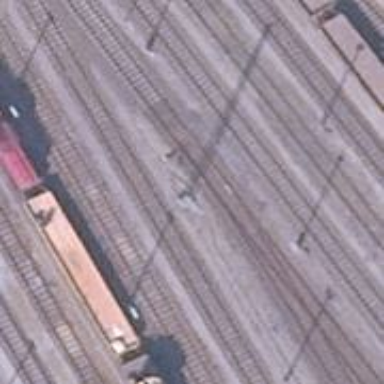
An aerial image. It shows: Railway siding for service.